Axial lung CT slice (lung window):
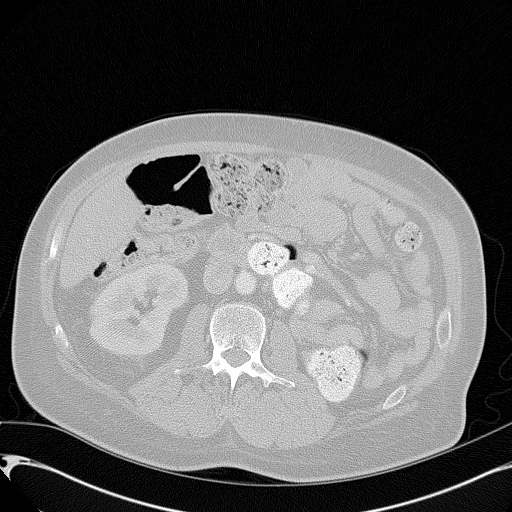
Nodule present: no